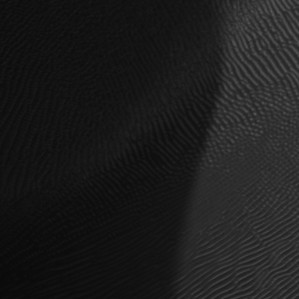
Label: frost